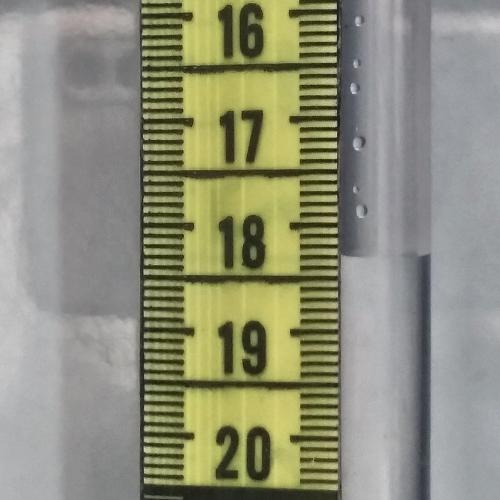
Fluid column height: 18.3 cm